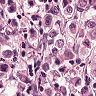
Metastatic tissue present: yes